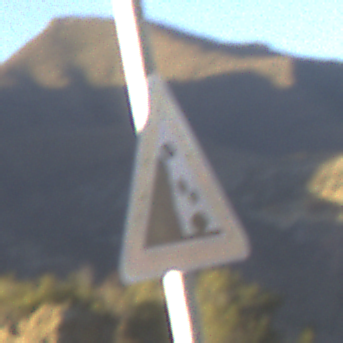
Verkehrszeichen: SteinschlagLinks
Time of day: SunriseSunset
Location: Outdoor (Nature)
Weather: Clear
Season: NotSpecified
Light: Natural